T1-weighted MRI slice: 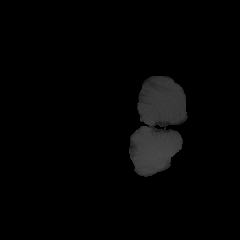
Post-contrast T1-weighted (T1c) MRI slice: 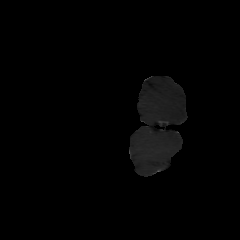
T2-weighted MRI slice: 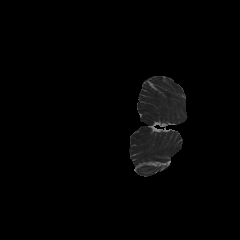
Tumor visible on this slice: no